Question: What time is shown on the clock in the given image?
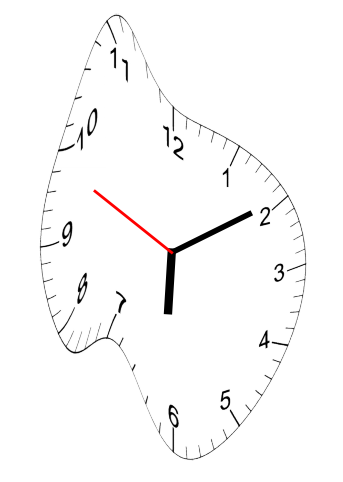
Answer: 06:09:49